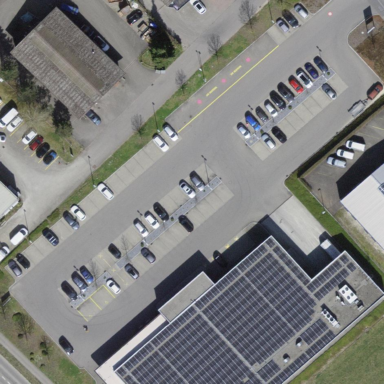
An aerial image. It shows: Parking area with surface.